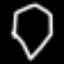
Label: diamond